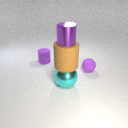
large cyan metal sphere in front of small purple rubber cylinder